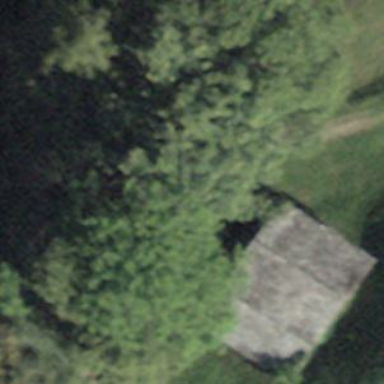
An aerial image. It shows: Shed building.